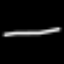
Label: line